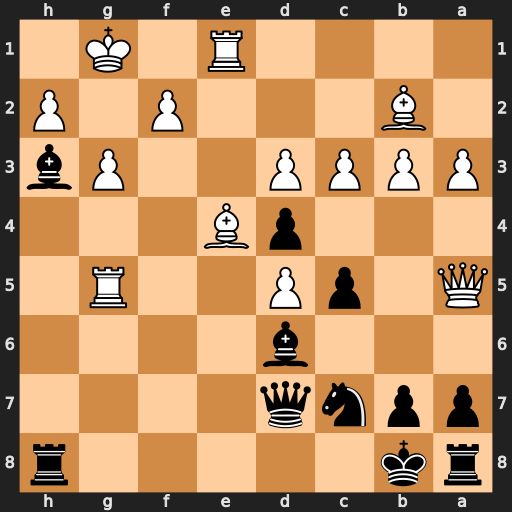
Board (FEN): rk5r/ppnq4/3b4/Q1pP2R1/3pB3/PPPP2Pb/1B3P1P/4R1K1
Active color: b
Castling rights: -
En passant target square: -
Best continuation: b6 Qa4 Qe7